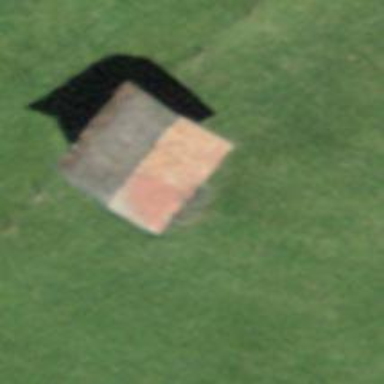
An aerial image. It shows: Rural barn.